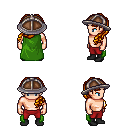
a pixel art fantasy rpg character, male body template, human, light skin, green cape, red pants, dark blonde princess hairstyle, chain helm, black shoes, four views (front, back, left, right), 2x2 character sprite sheet, small pixel art, hard edges, no anti-aliasing